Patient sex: F
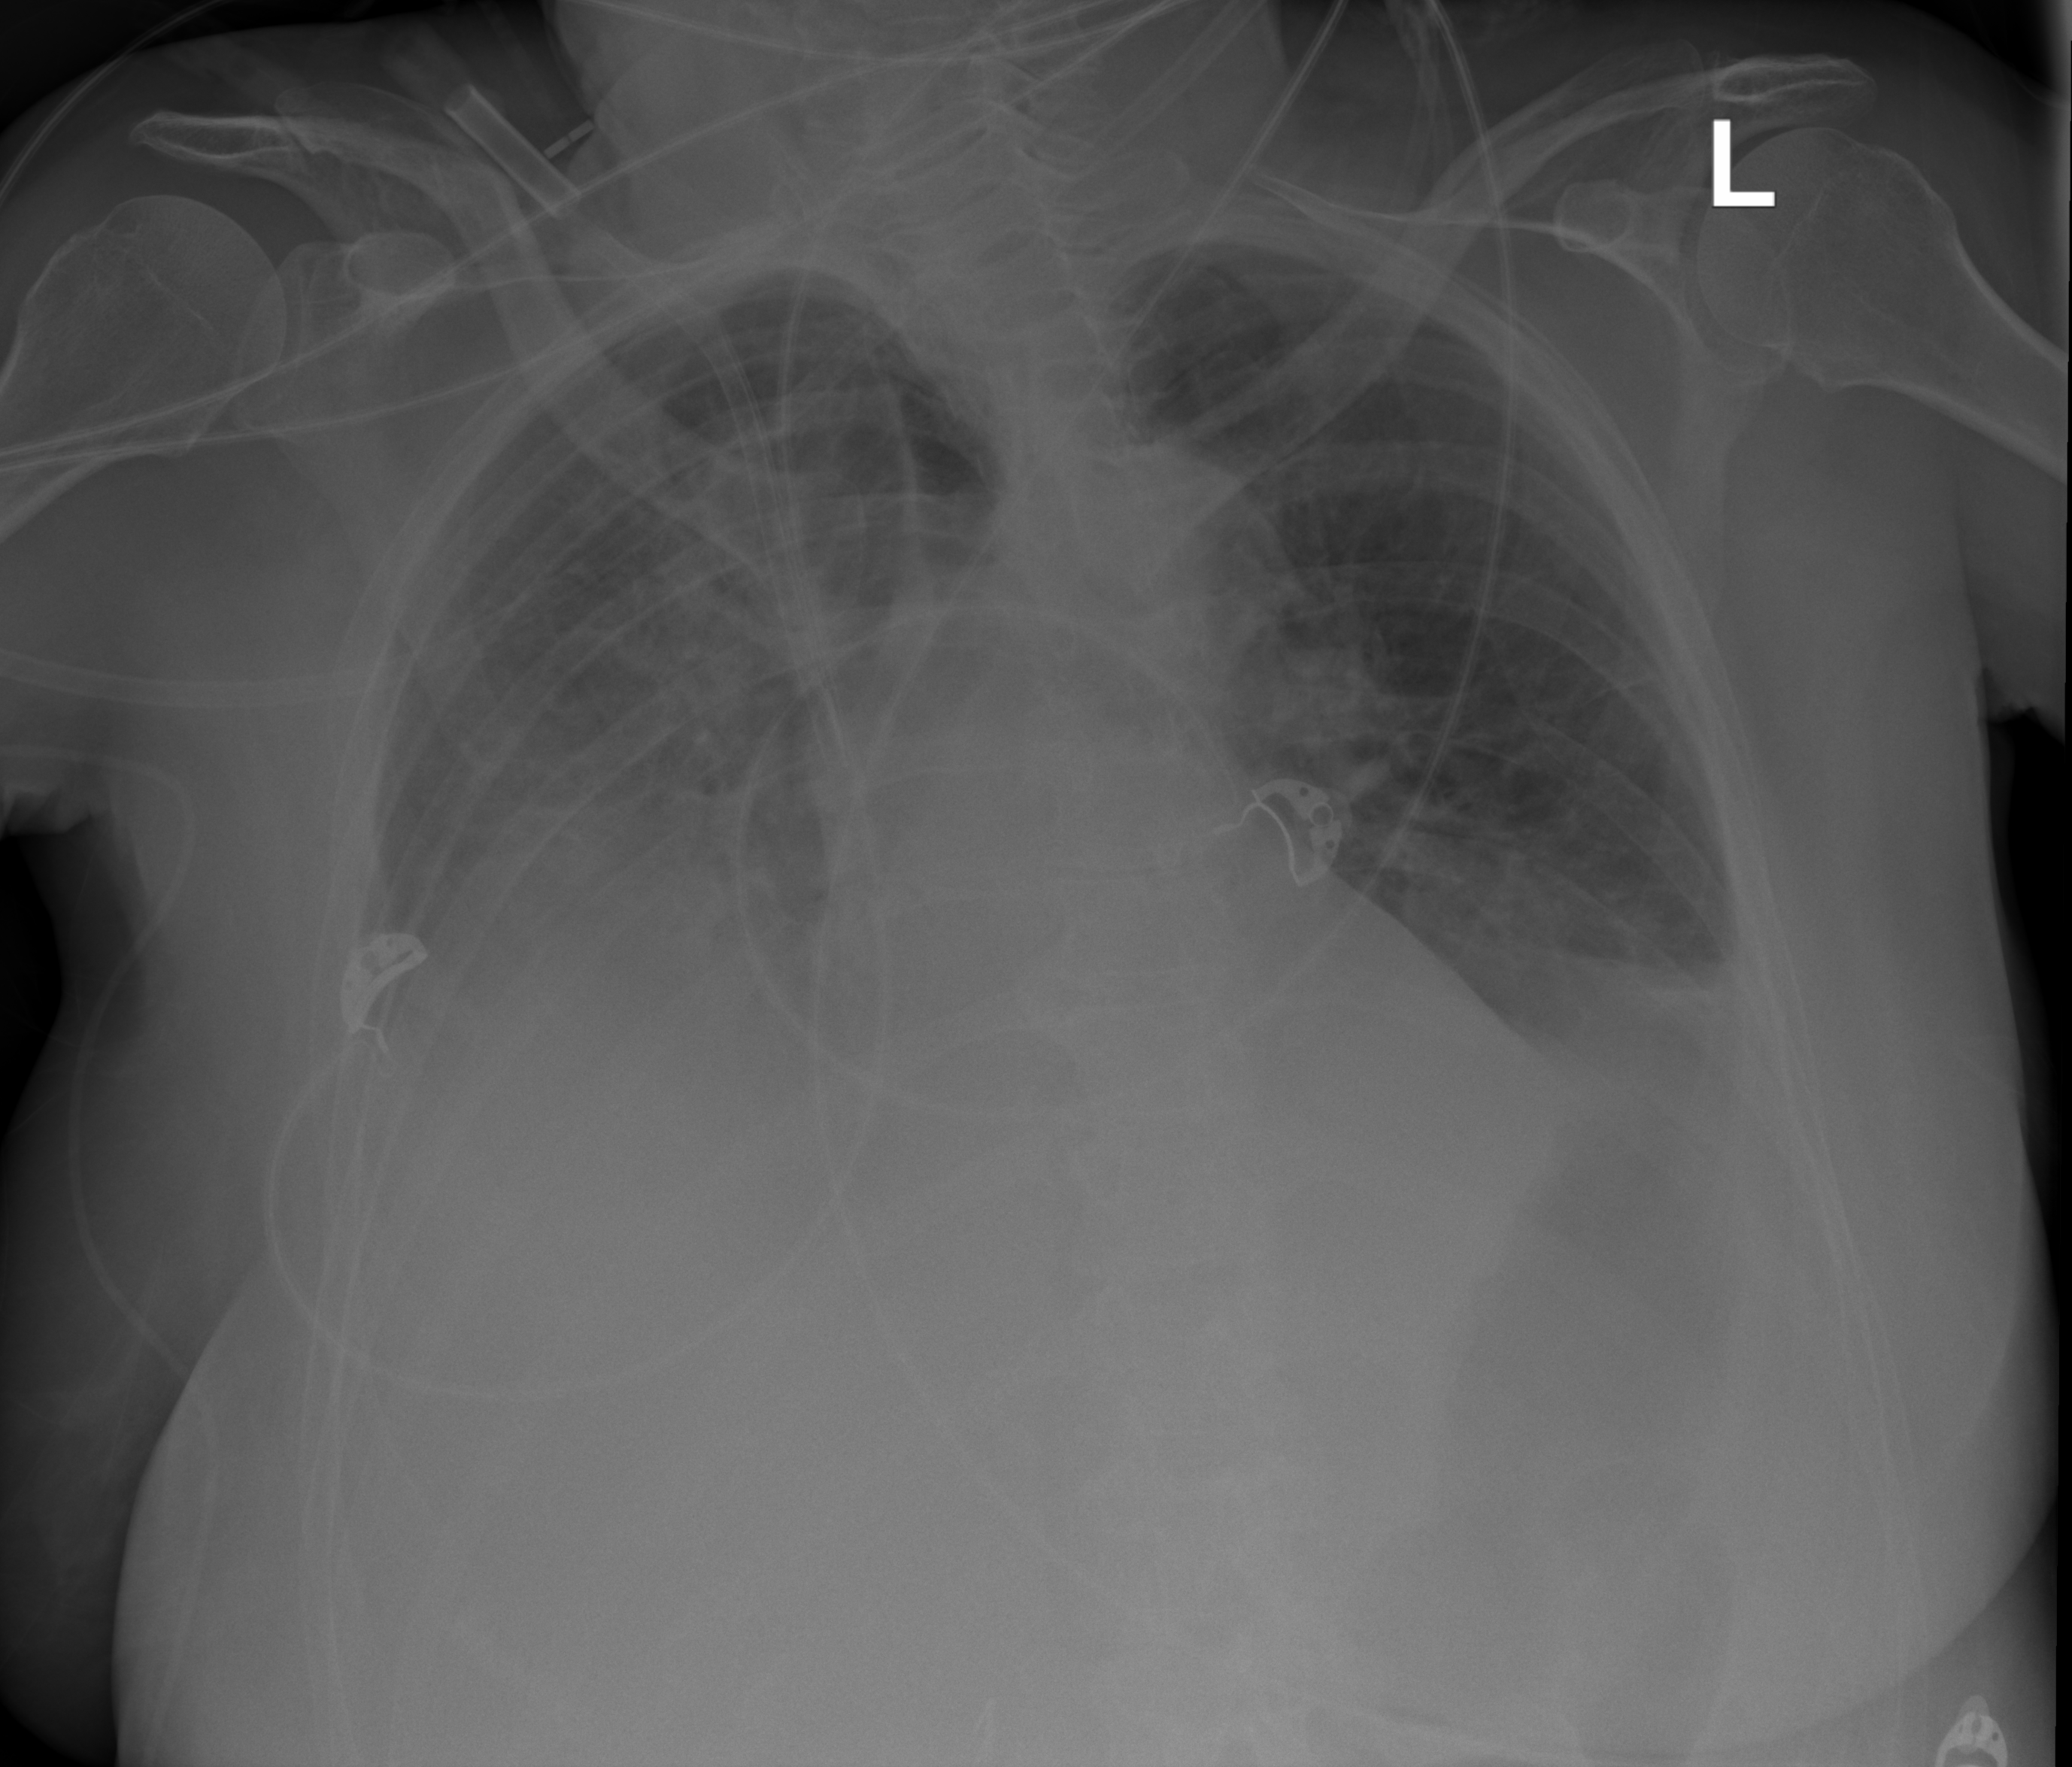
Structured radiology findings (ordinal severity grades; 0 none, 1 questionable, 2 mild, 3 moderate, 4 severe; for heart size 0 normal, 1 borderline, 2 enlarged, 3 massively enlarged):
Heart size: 1
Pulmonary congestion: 2
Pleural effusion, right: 2
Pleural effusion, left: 2
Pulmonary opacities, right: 1
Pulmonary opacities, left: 1
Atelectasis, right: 2
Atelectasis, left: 2